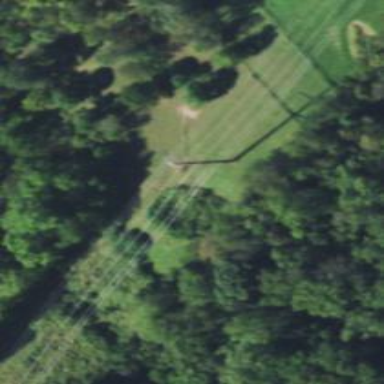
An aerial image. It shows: Power tower.